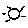
Label: sun